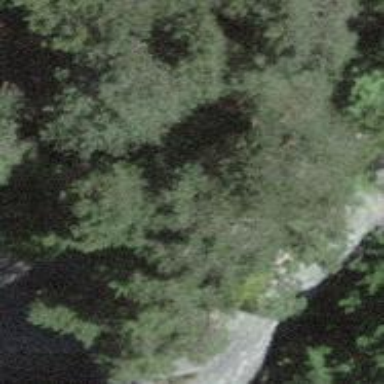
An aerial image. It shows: Cliff in nature.